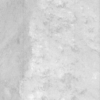
Label: not_dusty